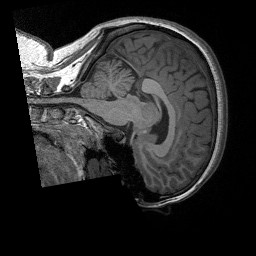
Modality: T1w
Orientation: sagittal
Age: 24
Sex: female
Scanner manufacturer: siemens
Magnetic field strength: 3 T
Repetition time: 1.9 s
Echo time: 0.00252 s